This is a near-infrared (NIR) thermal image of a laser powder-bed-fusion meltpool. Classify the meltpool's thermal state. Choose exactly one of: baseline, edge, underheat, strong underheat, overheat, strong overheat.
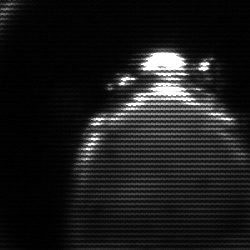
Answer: edge